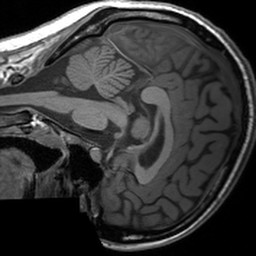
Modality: T1w
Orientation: sagittal
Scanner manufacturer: siemens
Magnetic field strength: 3 T
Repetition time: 1.54 s
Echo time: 0.00234 s